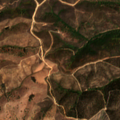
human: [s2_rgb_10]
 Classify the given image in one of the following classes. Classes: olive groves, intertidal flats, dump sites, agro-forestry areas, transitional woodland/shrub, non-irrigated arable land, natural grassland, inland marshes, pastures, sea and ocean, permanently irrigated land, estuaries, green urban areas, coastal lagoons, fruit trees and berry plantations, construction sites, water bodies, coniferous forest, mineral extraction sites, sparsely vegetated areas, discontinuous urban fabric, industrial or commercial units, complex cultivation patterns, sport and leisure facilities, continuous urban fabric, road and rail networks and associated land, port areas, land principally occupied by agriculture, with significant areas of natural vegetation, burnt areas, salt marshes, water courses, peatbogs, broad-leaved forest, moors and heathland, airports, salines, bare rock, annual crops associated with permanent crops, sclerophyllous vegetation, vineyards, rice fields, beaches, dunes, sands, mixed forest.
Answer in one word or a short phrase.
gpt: land principally occupied by agriculture, with significant areas of natural vegetation, broad-leaved forest, sclerophyllous vegetation, transitional woodland/shrub